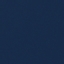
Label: SeaLake